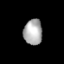
Tissue: lung
Cell type: Epithelial cells
Senescence score: 0.2108
Nuclear area (px): 469
Mean DAPI intensity: 171.757